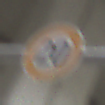
Verkehrszeichen: Geschwindigkeit20
Umgebung: Roofed, Urban
Tageszeit: Midday
Wetter: Overcast
Licht: Artificial
Jahreszeit: NotSpecified
Kontrast: MediumContrast